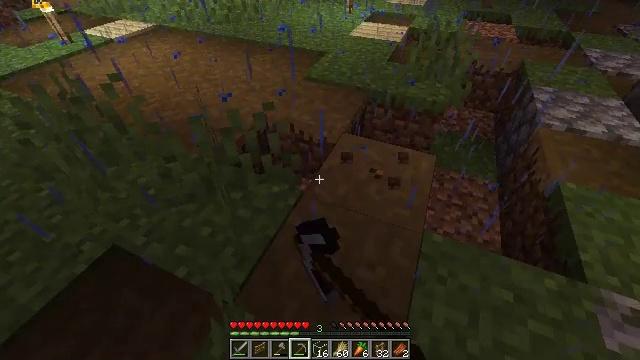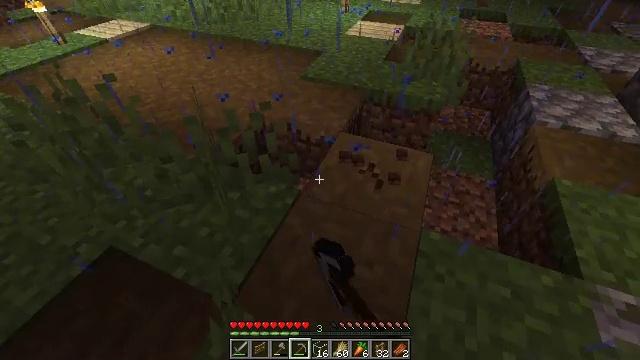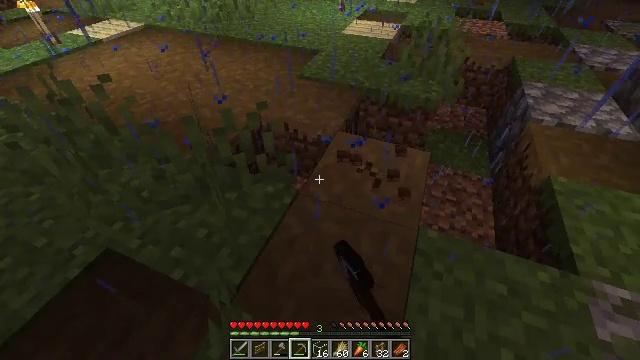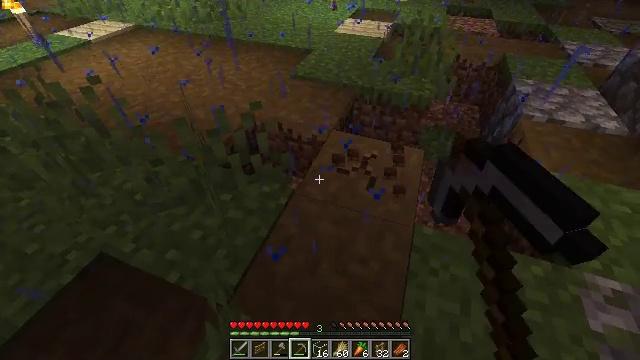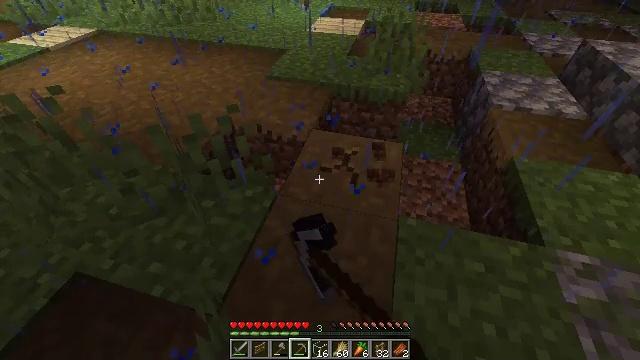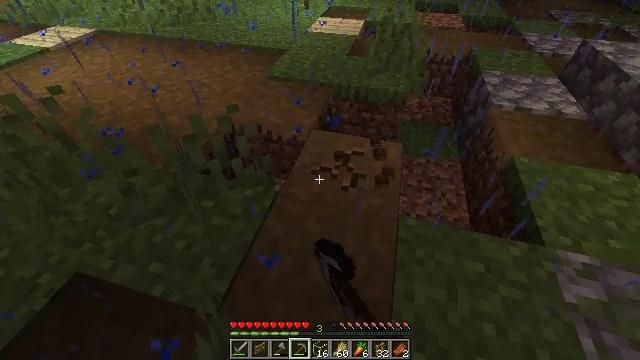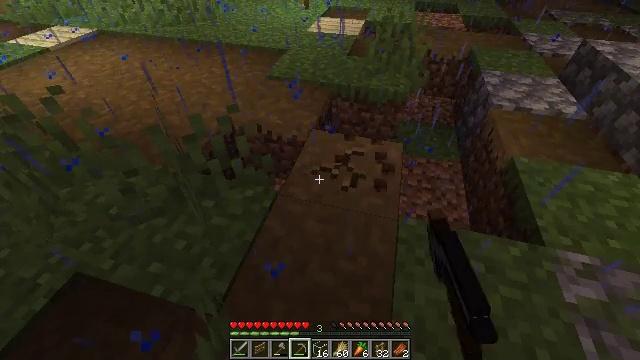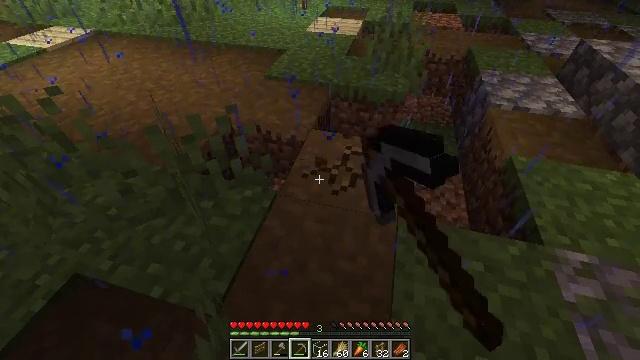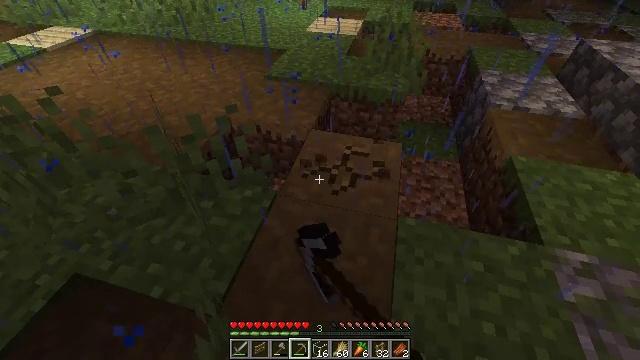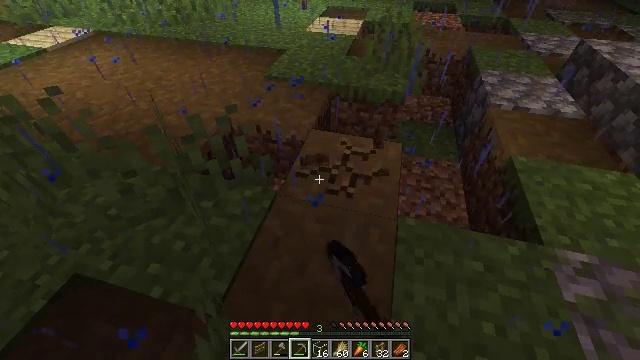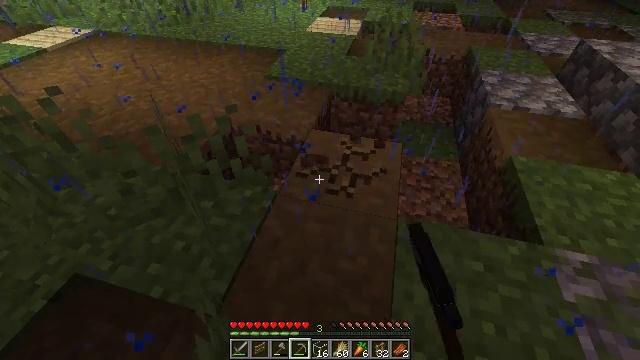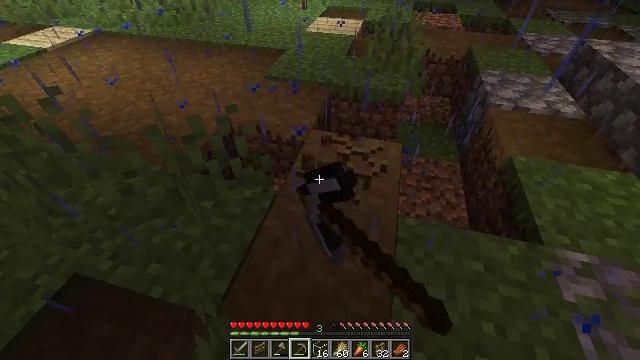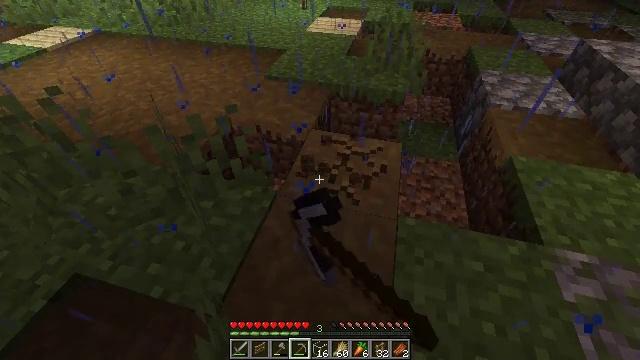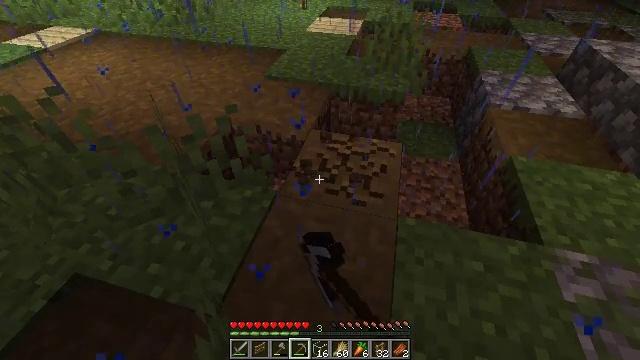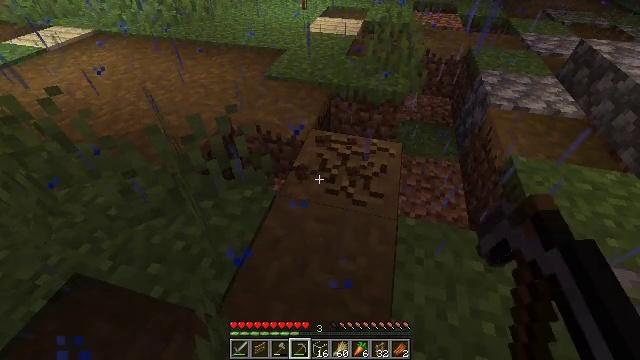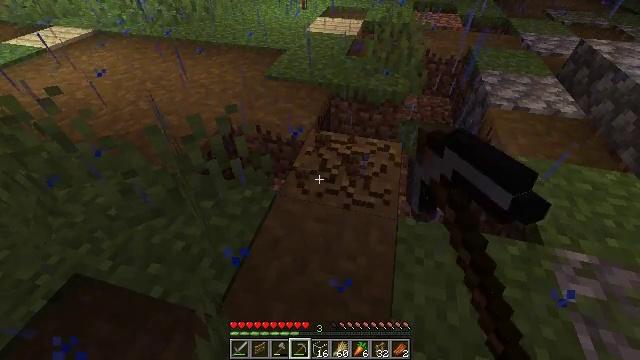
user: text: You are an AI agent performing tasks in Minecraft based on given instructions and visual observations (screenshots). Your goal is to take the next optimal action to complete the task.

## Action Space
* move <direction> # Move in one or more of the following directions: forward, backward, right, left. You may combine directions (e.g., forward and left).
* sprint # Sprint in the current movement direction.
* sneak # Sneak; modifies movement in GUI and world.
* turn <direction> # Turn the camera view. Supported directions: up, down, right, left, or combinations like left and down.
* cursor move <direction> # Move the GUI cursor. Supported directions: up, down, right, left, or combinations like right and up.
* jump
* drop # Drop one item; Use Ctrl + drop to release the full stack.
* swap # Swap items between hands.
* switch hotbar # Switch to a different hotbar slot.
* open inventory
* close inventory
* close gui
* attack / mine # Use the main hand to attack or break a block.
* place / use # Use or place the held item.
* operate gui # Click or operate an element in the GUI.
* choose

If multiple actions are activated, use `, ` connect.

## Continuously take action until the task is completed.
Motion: motion action
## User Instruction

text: Attack the grass path to restore it to dirt.
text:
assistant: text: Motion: attack / mine
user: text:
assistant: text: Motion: attack / mine
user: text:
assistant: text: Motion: turn right, attack / mine
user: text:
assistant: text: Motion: turn right, attack / mine
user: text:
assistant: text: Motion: attack / mine
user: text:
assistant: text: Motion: attack / mine
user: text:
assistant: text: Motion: attack / mine
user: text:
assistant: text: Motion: attack / mine
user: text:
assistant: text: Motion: attack / mine
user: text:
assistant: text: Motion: attack / mine
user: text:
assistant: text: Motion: attack / mine
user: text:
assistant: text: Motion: attack / mine
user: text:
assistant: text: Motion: attack / mine
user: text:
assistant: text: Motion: attack / mine
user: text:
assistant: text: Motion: attack / mine
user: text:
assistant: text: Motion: attack / mine
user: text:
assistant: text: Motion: attack / mine
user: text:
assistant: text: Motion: turn down, attack / mine
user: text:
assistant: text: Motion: turn down, attack / mine
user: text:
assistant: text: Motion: turn down, attack / mine
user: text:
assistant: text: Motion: attack / mine
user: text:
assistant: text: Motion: attack / mine
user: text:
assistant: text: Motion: turn down, attack / mine
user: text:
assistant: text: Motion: turn down, attack / mine
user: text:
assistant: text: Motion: turn down, attack / mine
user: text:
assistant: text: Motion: attack / mine
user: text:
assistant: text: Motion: attack / mine
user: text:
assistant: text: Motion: attack / mine
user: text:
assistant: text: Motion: attack / mine
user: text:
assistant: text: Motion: attack / mine